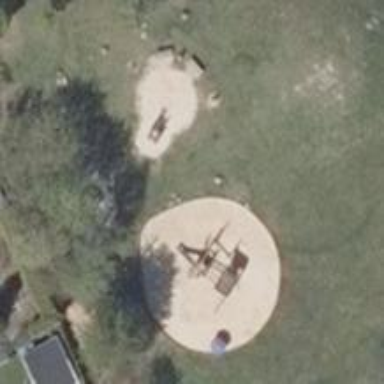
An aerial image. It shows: Playground area for leisure land.